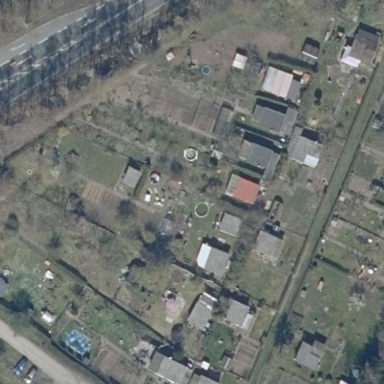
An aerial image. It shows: Area designated for allotments.